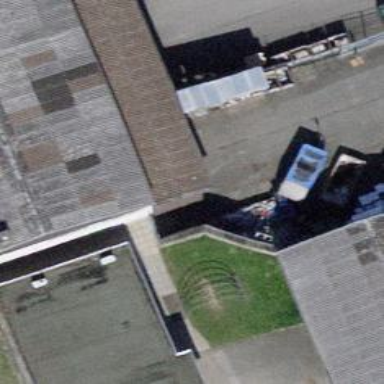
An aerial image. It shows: Kindergarten building.